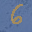
Label: 6